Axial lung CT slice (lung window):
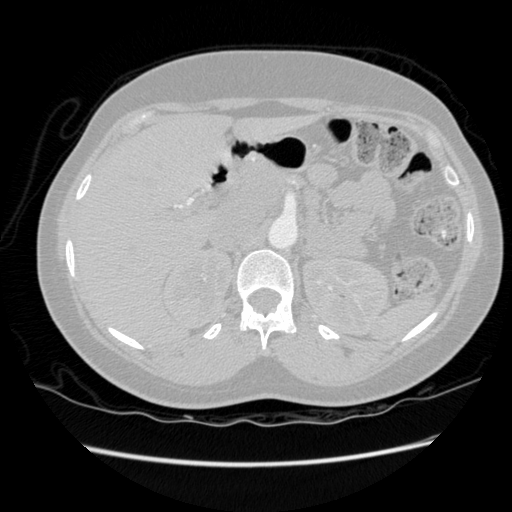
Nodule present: no